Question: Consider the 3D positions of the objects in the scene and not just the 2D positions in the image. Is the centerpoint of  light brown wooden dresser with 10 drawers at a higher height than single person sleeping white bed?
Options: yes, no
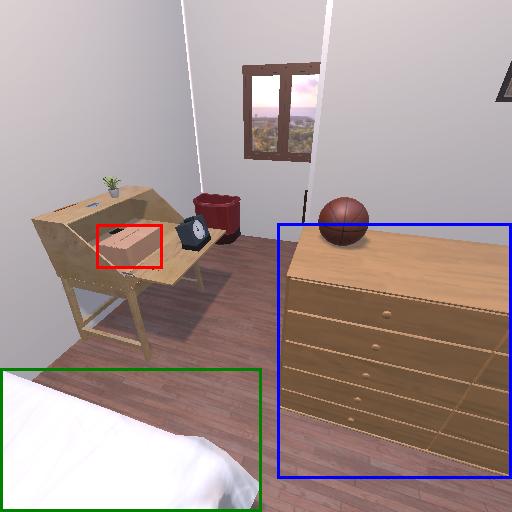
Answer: yes